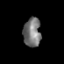
Tissue: prostate
Cell type: T cells
Senescence score: 0.2911
Nuclear area (px): 497
Mean DAPI intensity: 117.384